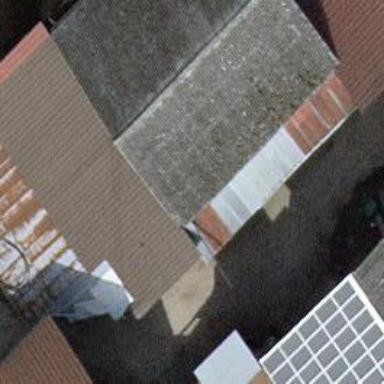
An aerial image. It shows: View of roof of building.